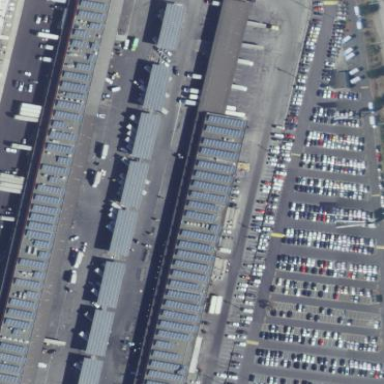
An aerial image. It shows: Marketplace.